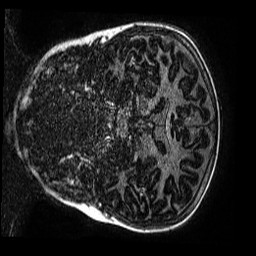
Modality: MP2RAGE
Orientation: coronal
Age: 11
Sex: female
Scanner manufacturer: siemens
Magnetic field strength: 3 T
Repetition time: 4 s
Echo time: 0.00299 s